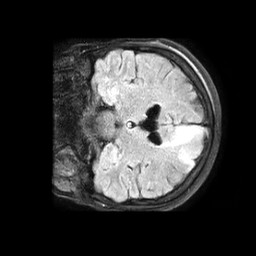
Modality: FLAIR
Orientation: coronal
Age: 44
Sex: female
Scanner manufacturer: philips
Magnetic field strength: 1.5 T
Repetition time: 6 s
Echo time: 0.1029 s